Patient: sex M, age 42
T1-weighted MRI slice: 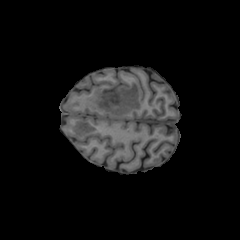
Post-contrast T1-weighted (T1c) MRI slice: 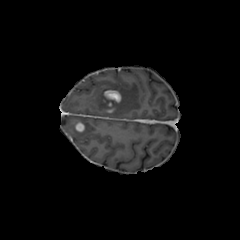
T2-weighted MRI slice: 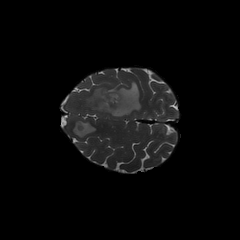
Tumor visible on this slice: yes
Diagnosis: Glioblastoma, IDH-wildtype
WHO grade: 4